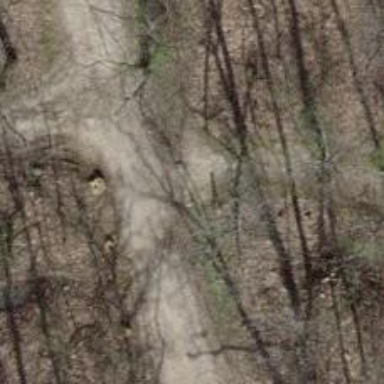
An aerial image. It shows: Gravel track with grade 2 quality.